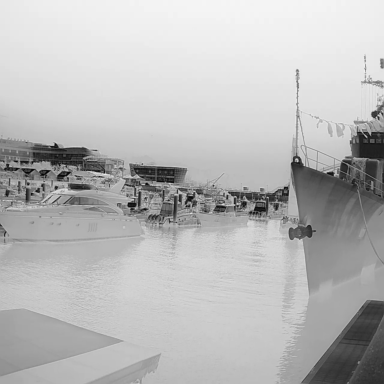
There are six objects shown in the infrared image, including five canoes, and a bulk_carrier.